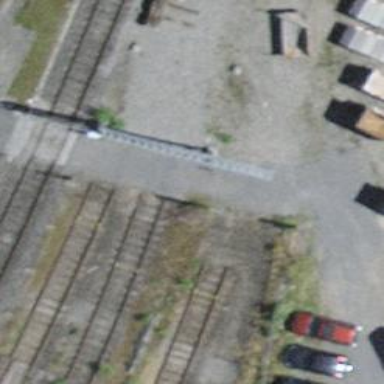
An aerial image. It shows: Railway buffer stop.